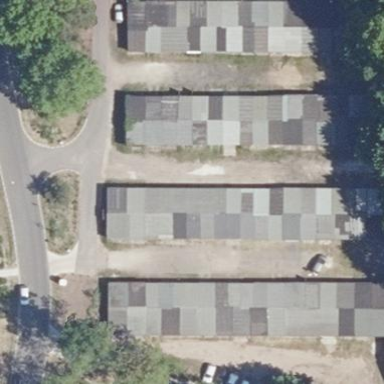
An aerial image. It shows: Area designated for garages.